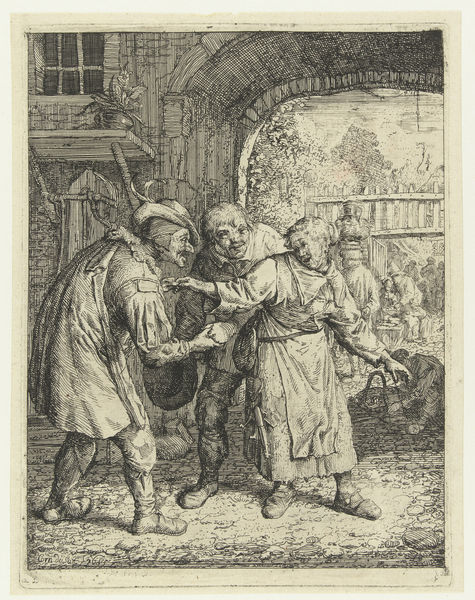
Titel: De bedrogen echtgenoot
Künstler: Cornelis Dusart
Standort: Amsterdam
Institution: Rijksmuseum
Schlagwörter: blanc, noir, vieille, ville, love, vieux, rire, point, scetch, parler, nice day, dit, sympa, people saying goodbey